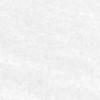
Label: no_change